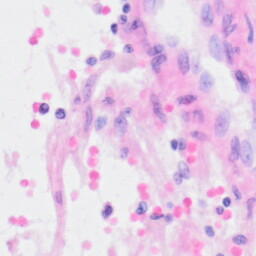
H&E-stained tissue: Kidney